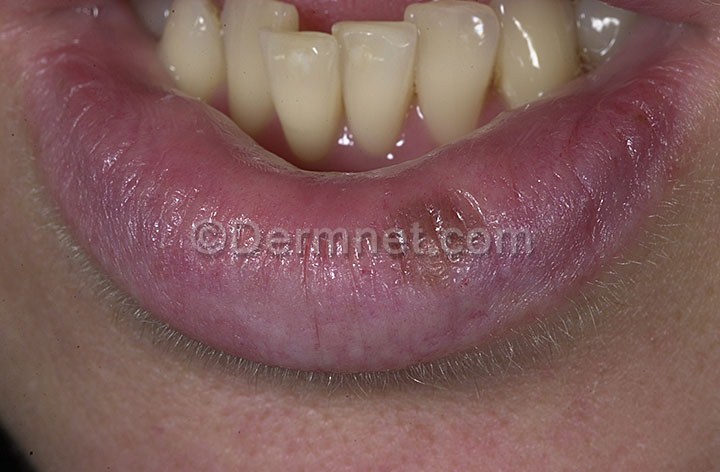
Disease: Melanoma Skin Cancer Nevi and Moles